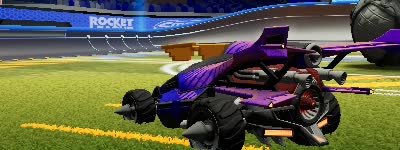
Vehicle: aftershock